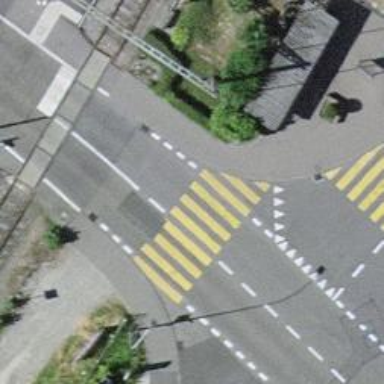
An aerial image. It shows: Kerb barrier.